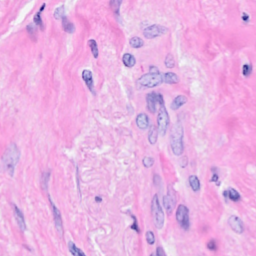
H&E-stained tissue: Breast